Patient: sex F, age 57
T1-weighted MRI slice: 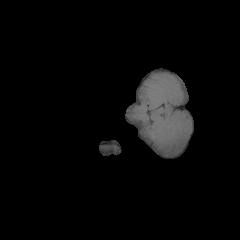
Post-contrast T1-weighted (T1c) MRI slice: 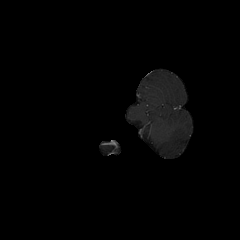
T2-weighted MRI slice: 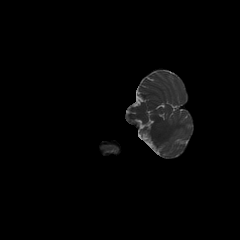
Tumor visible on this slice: no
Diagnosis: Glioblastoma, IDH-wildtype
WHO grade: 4